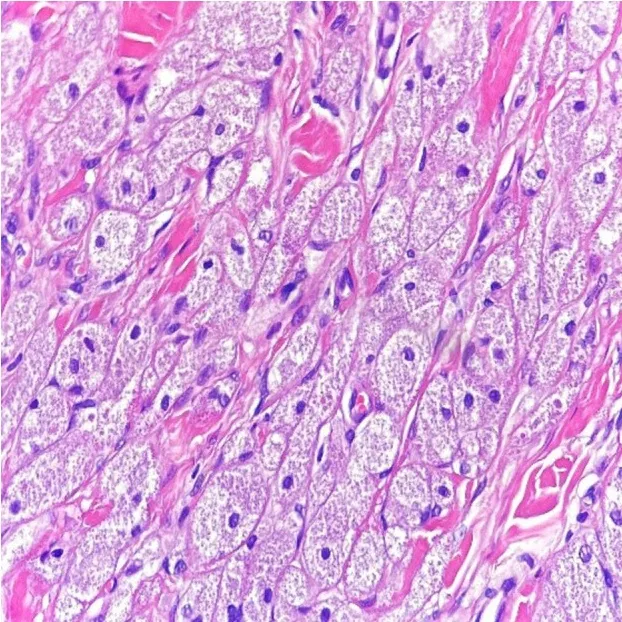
In high power magnification (10 x magnification-H & E stain), the cells have abundant eosinophilic granular cytoplasm with a small nucleus within a collagenous stroma.
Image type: pathology (h&e)